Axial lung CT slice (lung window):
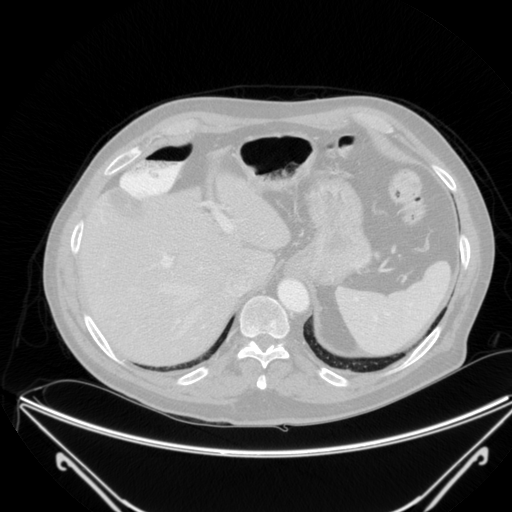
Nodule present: no